Field crop: tomato
Growth stage: 1
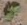
Species: solanum